Question: I need to create a transparent blurred background. Lets suppose I have a border with a white blurry transparent background. Everything that is behind the border is blurred.
I'm trying to avoid dependencies; I'm currently using .NET 3.0, and want it to run with XP too.
Mockup image:

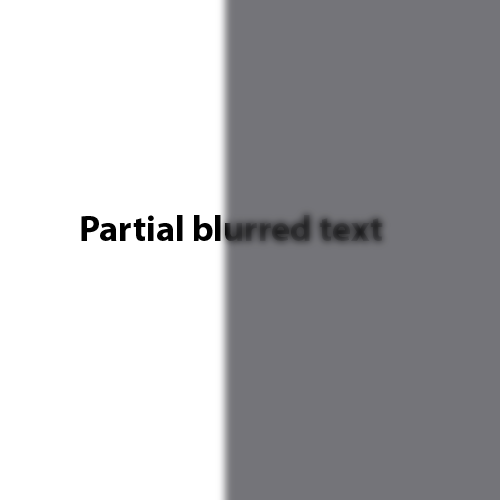
Answer: A VisualBrush can be used to get close to what you want, but has some limitations.
As long as you only need the glass effect within the window (and not be an effect over other windows) and that the placement of the glass effect border is controlled tightly then you could you something like this:-
'''
<Grid>
<Border x:Name="src" Background="Silver">
<Label HorizontalAlignment="Center" VerticalAlignment="Center" FontSize="50">Hello World</Label>
</Border>
<Border Background="White" Margin="40" >
<Border Opacity="0.5" >
<Border.Effect>
<BlurEffect Radius="10"/>
</Border.Effect>
<Border.Background>
<VisualBrush Visual="{Binding ElementName=src}" Stretch="None" />
</Border.Background>
</Border>
</Border>
</Grid>
'''
I don't think that a child element within the visual tree is able to get the VisualBrush of it's parent so this might be a limitation for you. (i.e. the glass panel cannot be contained by the background panel)
I've used VisualBrushes many times usually with TranslateTransforms to move them around a bit to get the right image in the right place.
## Update:
Altered 'XAML' to use 'Effect' and not 'BitmapEffect' that is slower and now depreciated as mentioned in the comments below by Steven Robbins.